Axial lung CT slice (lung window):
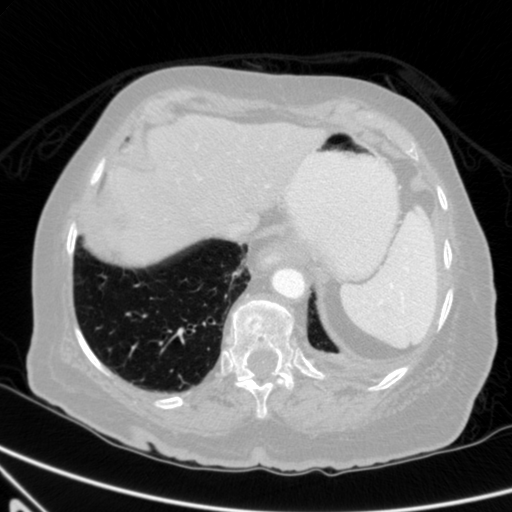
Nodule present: no